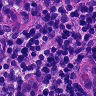
Metastatic tissue present: no